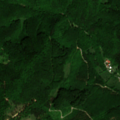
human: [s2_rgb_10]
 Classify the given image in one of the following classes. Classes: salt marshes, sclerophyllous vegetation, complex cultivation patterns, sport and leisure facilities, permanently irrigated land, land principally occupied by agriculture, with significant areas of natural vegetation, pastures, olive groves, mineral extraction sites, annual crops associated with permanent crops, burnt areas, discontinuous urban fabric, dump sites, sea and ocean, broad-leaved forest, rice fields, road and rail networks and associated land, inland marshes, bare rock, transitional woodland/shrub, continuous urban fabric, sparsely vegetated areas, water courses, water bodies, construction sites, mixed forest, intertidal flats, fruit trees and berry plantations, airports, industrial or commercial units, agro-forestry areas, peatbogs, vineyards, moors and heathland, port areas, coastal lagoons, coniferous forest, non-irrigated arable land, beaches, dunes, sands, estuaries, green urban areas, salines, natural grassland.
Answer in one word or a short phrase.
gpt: broad-leaved forest